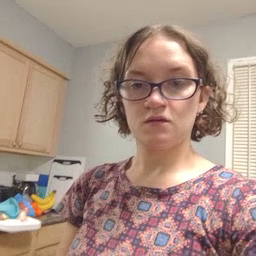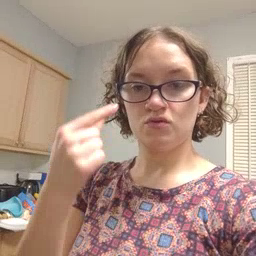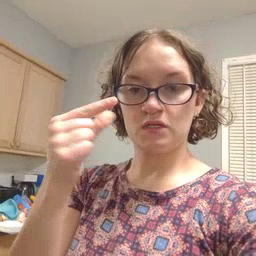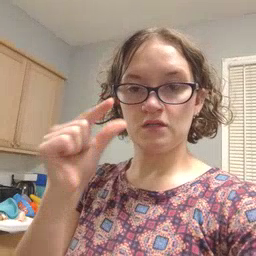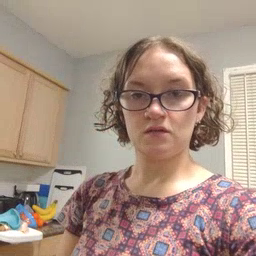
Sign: green